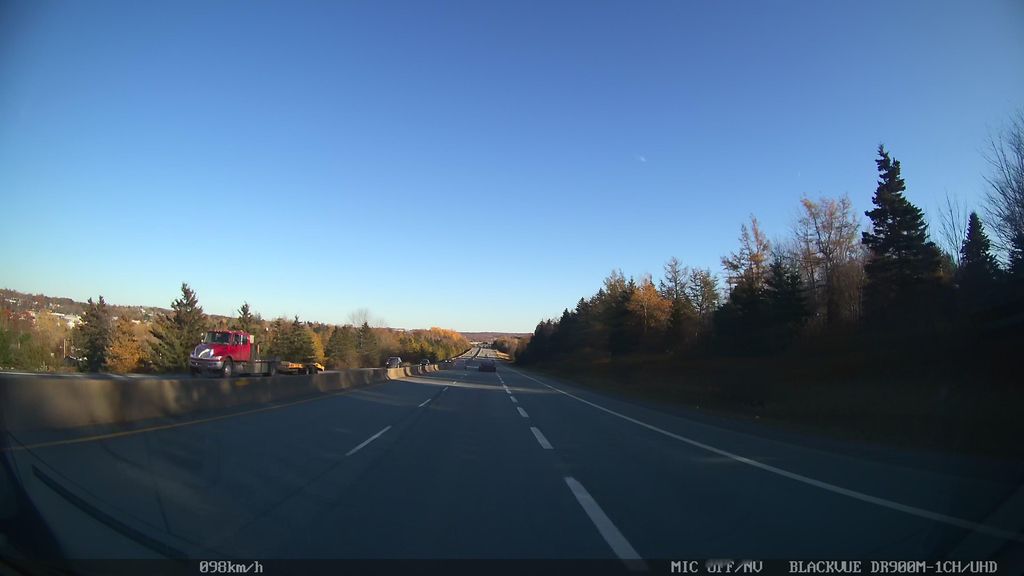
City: halifax